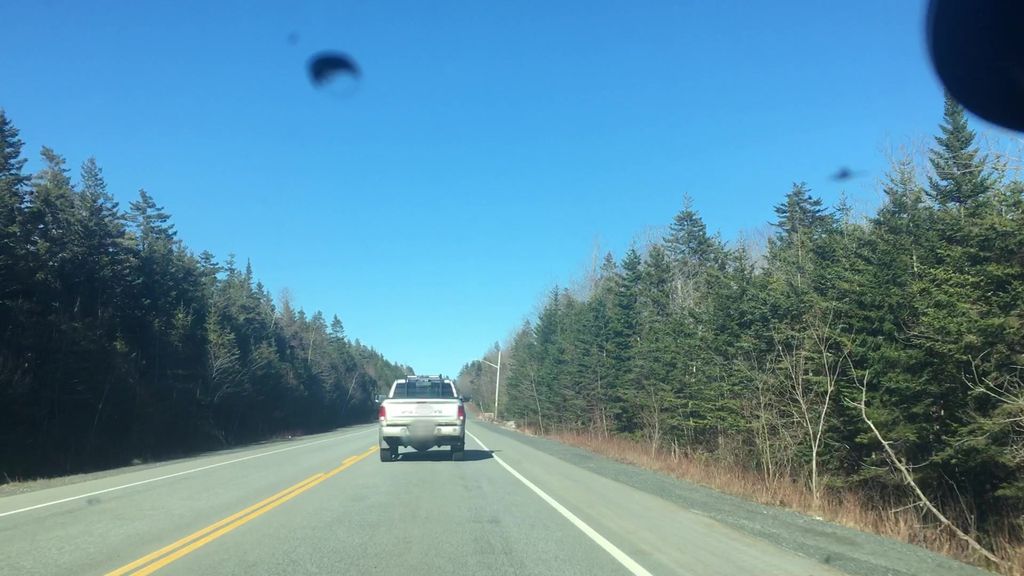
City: halifax